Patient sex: F
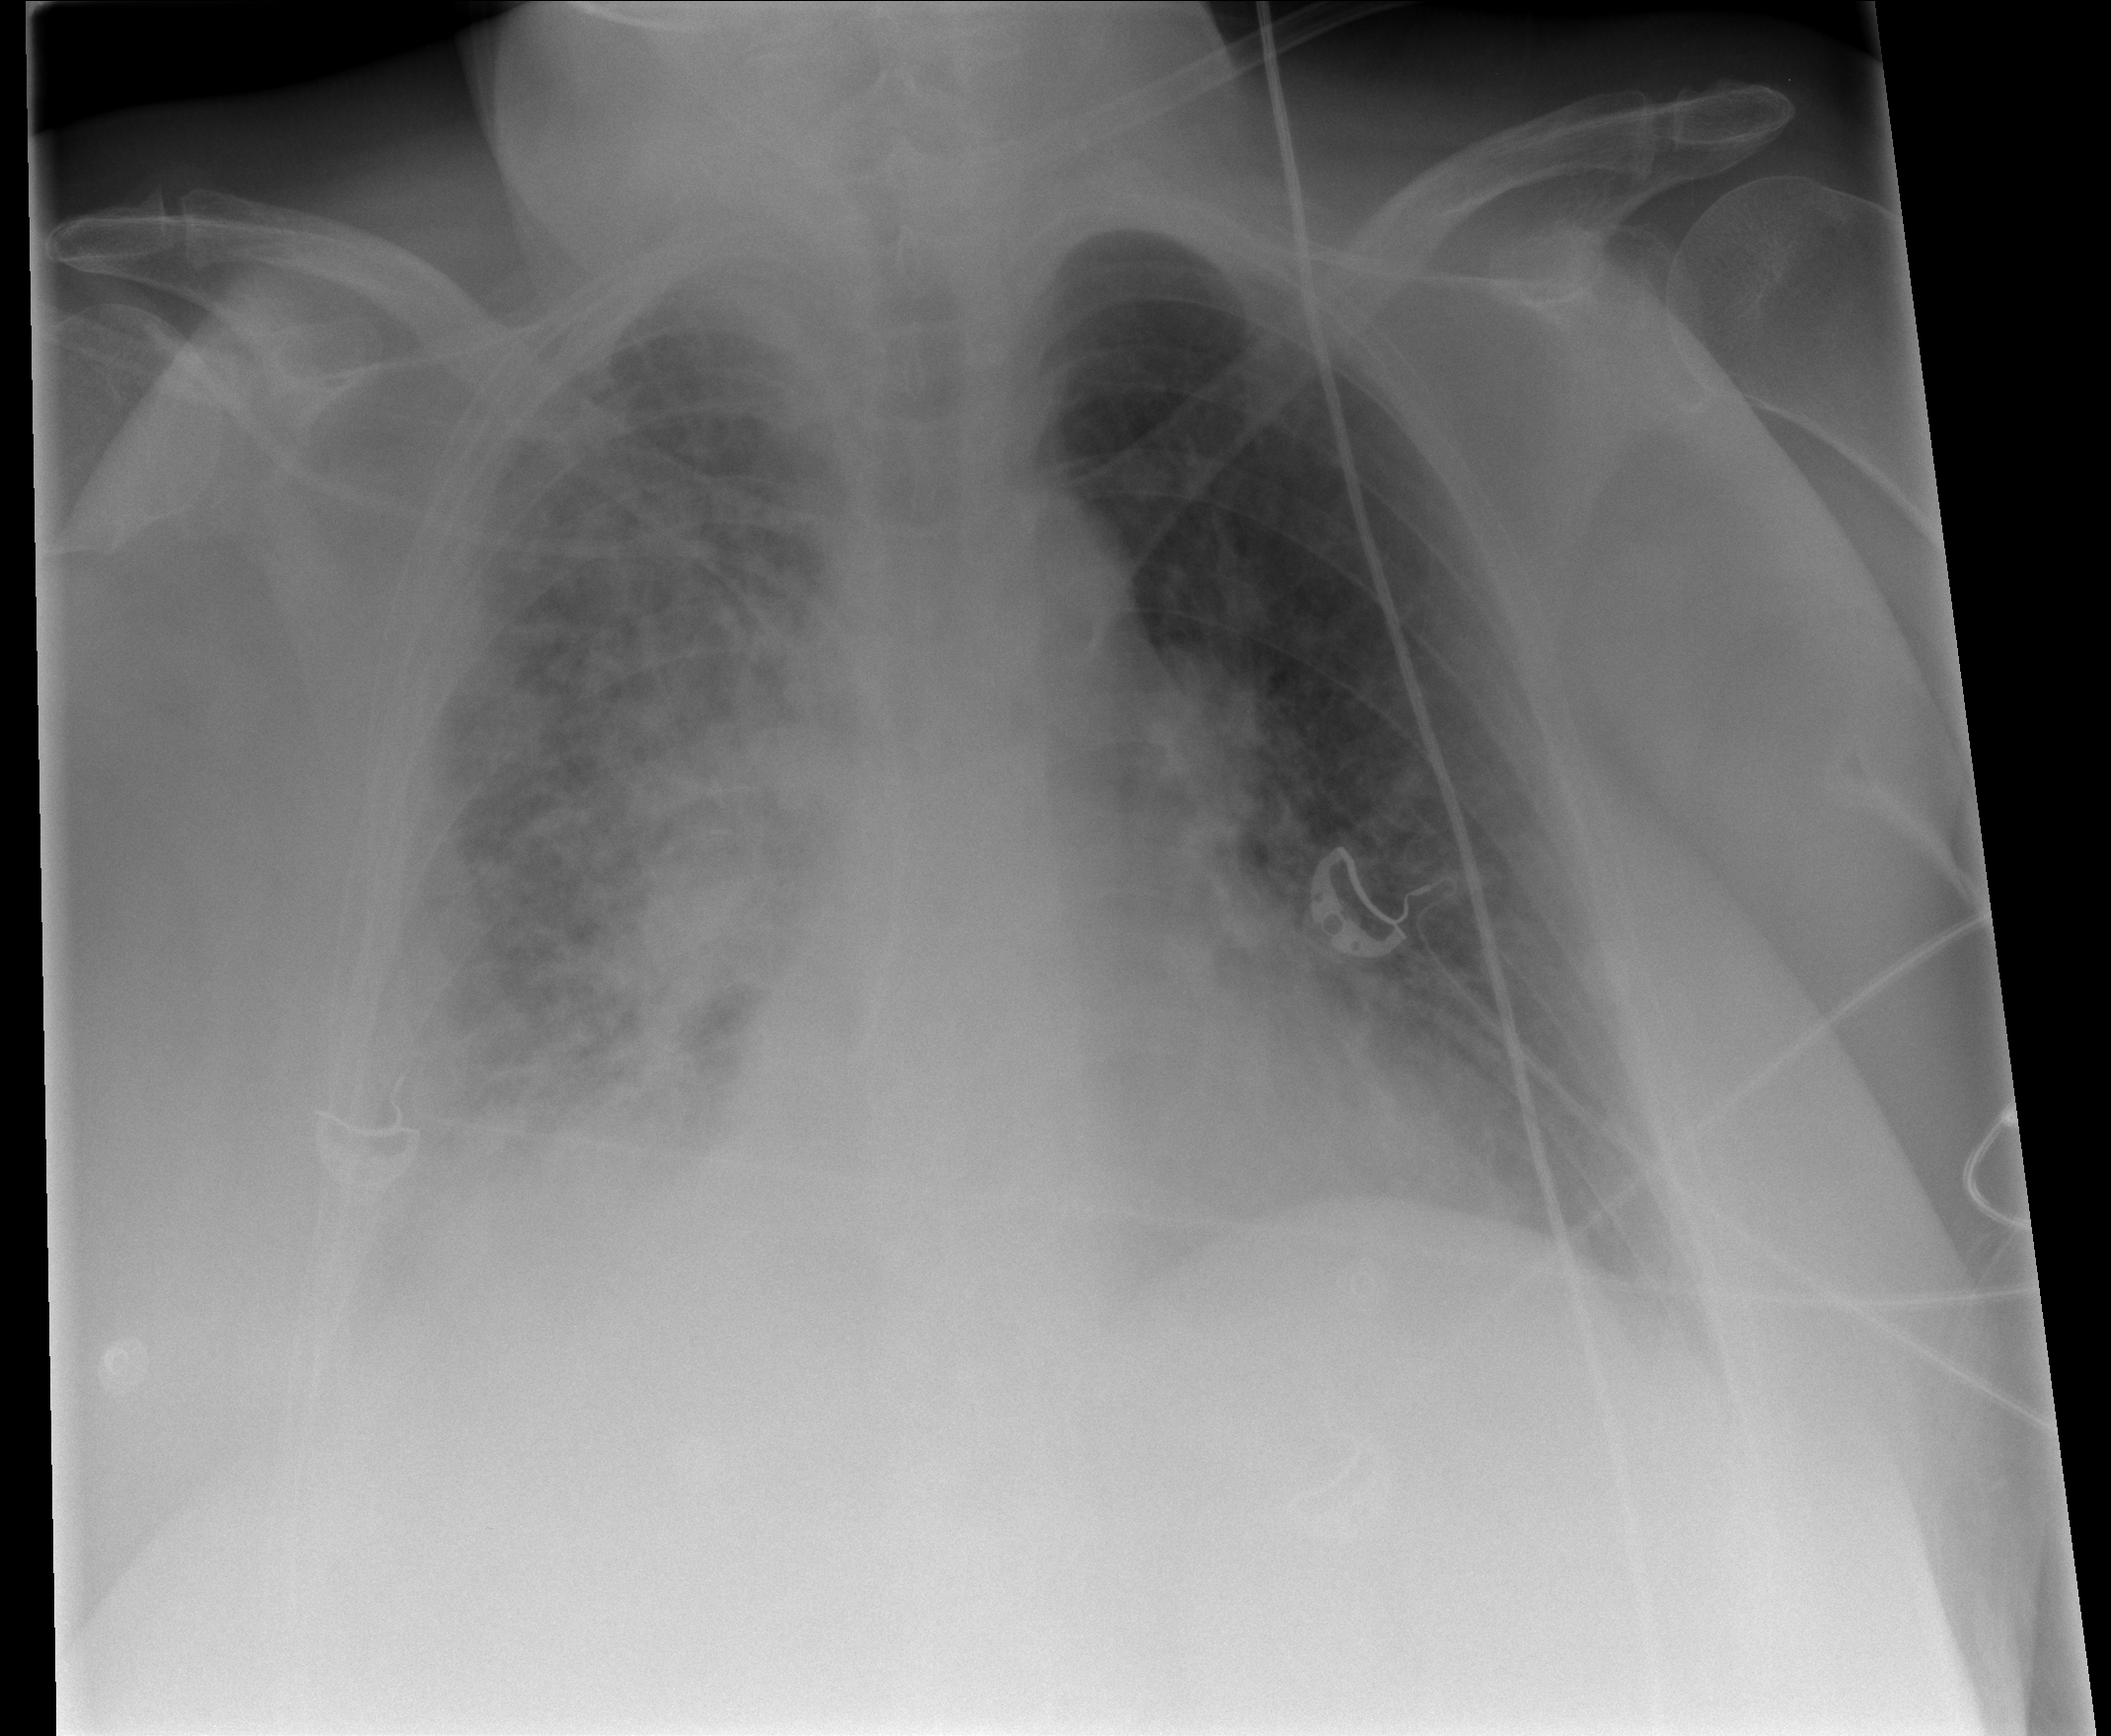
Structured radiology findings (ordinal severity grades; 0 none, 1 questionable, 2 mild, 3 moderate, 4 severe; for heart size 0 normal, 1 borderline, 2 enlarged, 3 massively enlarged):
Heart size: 2
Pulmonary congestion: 2
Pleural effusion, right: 2
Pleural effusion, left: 1
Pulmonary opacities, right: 3
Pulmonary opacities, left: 0
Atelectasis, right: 2
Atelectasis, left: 0